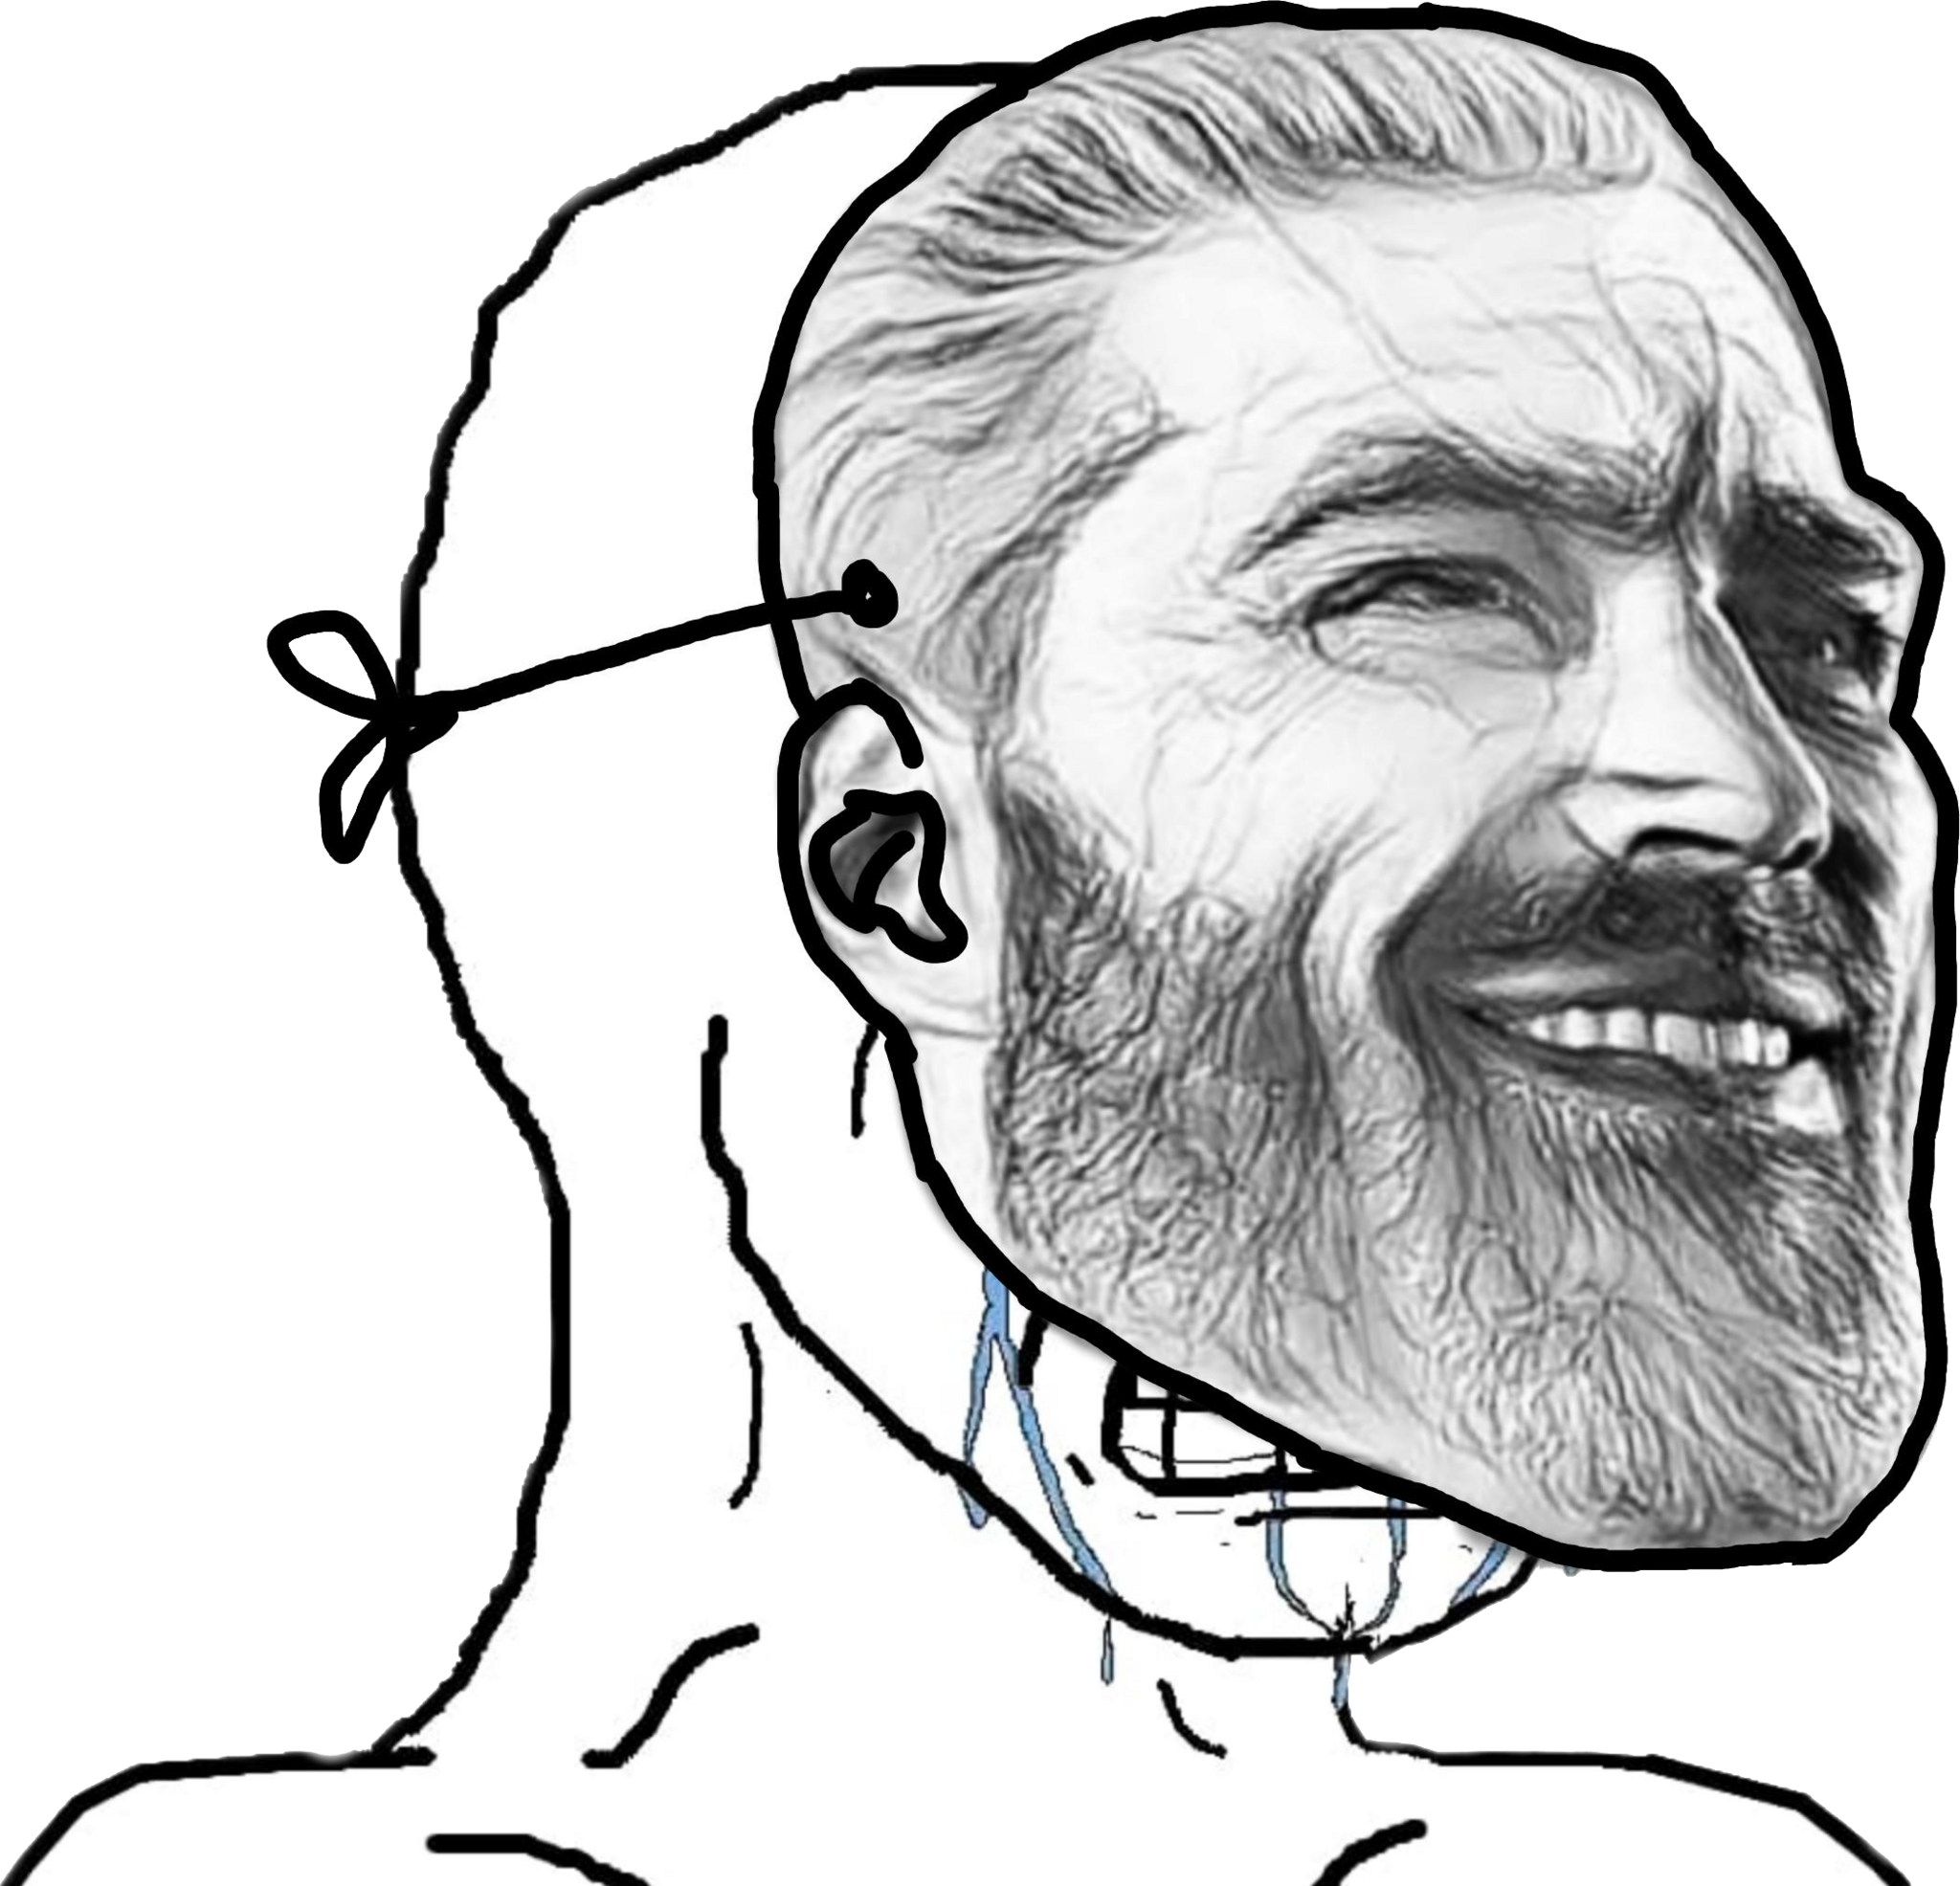
Label: 5_Crying_Wojak